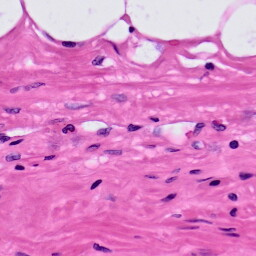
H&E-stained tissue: Prostate